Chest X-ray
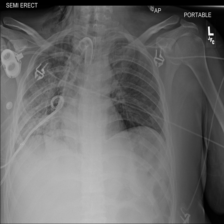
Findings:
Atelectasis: negative
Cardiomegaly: negative
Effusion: negative
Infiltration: negative
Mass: negative
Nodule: negative
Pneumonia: negative
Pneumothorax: negative
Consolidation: negative
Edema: negative
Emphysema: negative
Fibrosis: negative
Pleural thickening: negative
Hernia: negative